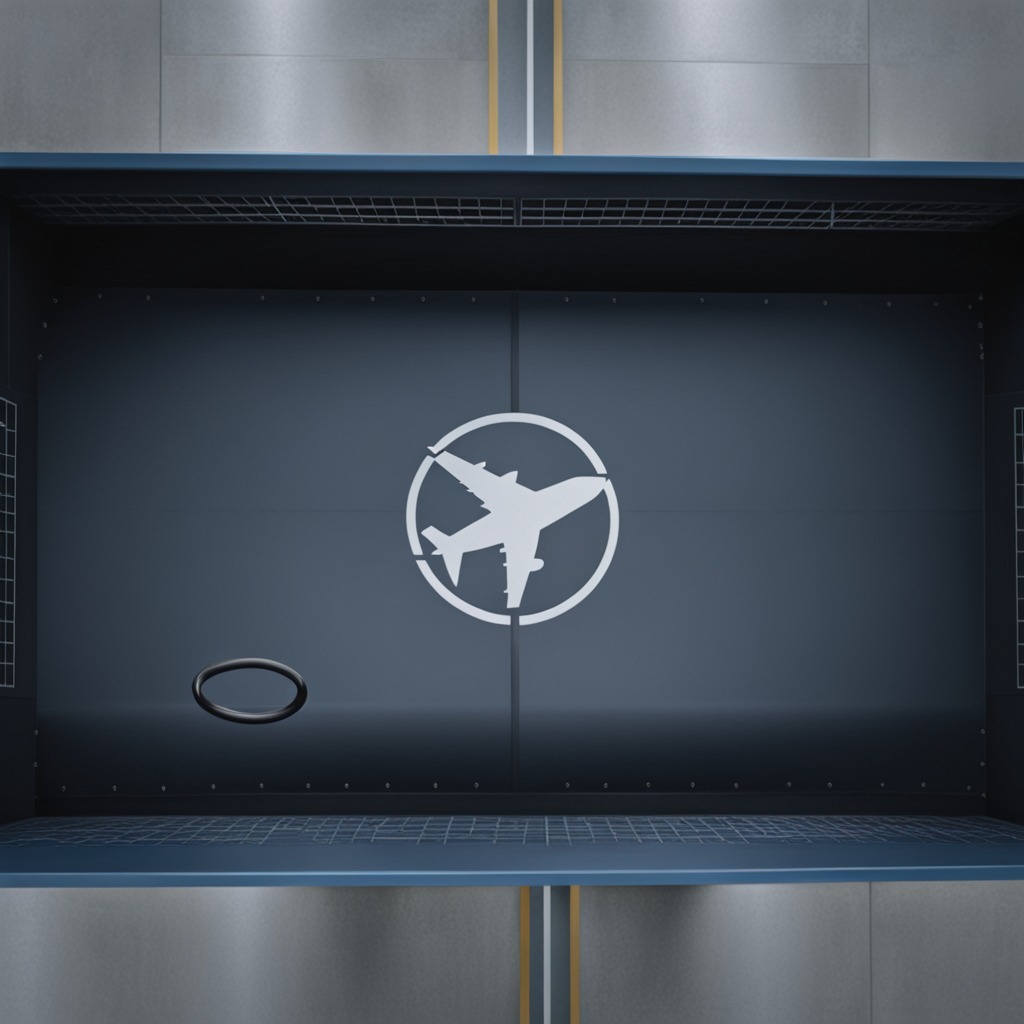
A rubber O-ring is lying on a toolbox surface in an airplane hangar workshop 8K.